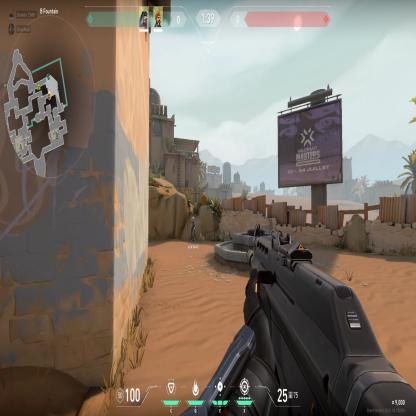
Label: teammate